Question: I've been looking around and i found out this is a well known situation when working with Sticky and Overflow but i still don't get a solution, might be because of the use of Flex too.
I have an aside with 'display:Flex;' and 'position:Sticky;' in my project and i'm trying to make it scrollable when the content overflows.
The whole webpage is structured with Grid and as i want the aside to ocuppy the full height of its column i gave it 'flex:1;'
'''
<aside class="aside">
<nav class="aside-menu">
<ul class="aside-menu__ul">
<li class="aside-menu__li">title</li>
<li class="aside-menu__li"><img src="" alt=""></li>
<li class="aside-menu__li">description</li>
</ul>
</nav>
</aside>
'''
'''
.aside{
position: sticky;
top:14%;
overflow-y: scroll;
grid-row: 3 / 4;
grid-column: 2 / 3;
display: flex;
flex-direction: column;
flex: 1;
}
'''
Now, with this code when i scroll down the next happens:

The sticky isn't working at all. Thanks in advance.
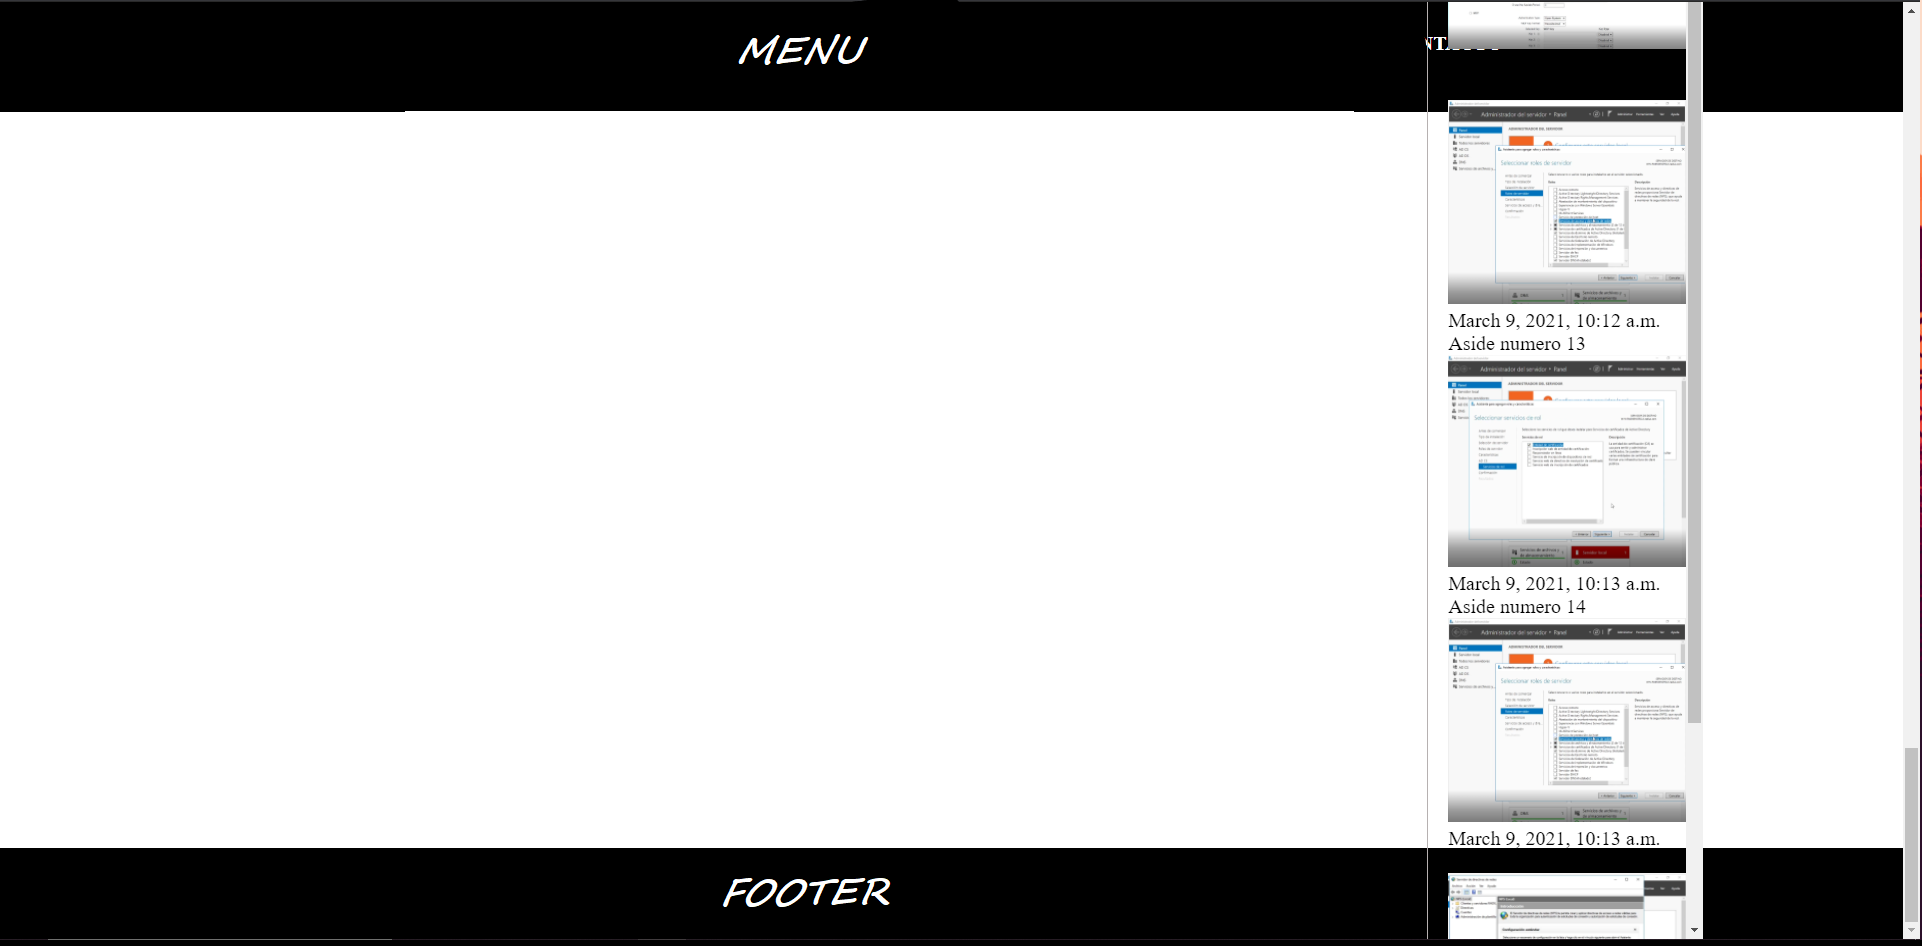
Answer: Your information is not enough, how height has you set for the grid, it appears to me that it is definitely not a particular number, right? So setting flex: 1 is not enough. The aside will take all the space it need. Sticky is working, but aside now is to long to see it. Try setting 'height: 80vh;' to see the difference.